Question: I'm trying to build a Silverlight App that accesses and presents data from a MySQL database. I'm trying to use Entity Framework to model the MySQL data and RIA Services to make the data via EF available to Silverlight.
My Silverlight App is showing the correct columns in the datagrid, but it does not show the data (<URL> :

When I look at the DomainService file (used for RIA Services), I see this:
'''
public IQueryable<saw_order> GetSaw_order(int intOrder)
{
return this.Context.saw_order
.Where(o => o.Wo == intOrder);
}
'''
To test this step, I modified the LINQ to remove the where so that all I had was 'return this.Context.saw_order;'. When I did this, I was able to check the MySQL server and verify that the query was in fact sent to the MySQL server and the MySQL server was "Writing to NET" and trying to send data back. The query sent from my test machine was valid.
From my test above, it seems that data is correctly being sent to the MySQL server but is lost somewhere on its return. My difficulty now is trying to figure out where in the chain (Entity Framework to RIA Services to Silverlight client) the data is getting lost and I'm not sure how to debug this at different points.
For example, what are other ways I might test Entity Framework to make sure EF is not the problem? How might I test RIA services? Should I test on the Silverlight Client?
I'm struggling with learning C# and am not sure what to do to test. How might I "catch" the return in the DomainService so I can do some basic debugging.
Any help is very much appreciated.
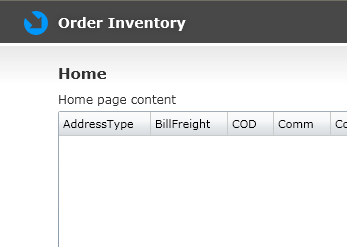
Answer: Change your code like this:
'''
var qry = this.Context.saw_order.Where(o => o.Wo == intOrder);
return qry;
'''
If you put a breakpoint in at the return, then you can try executing the query in the immediate window and see if it is executing correctly.